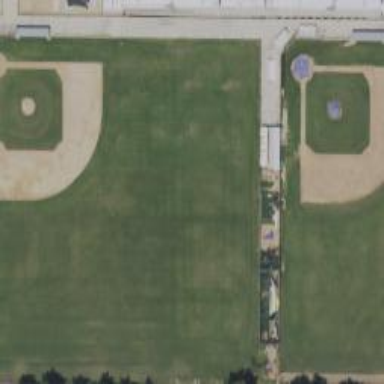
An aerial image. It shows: Baseball or softball pitch for leisure land sports.